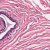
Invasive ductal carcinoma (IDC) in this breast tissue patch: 0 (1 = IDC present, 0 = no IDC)